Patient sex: F
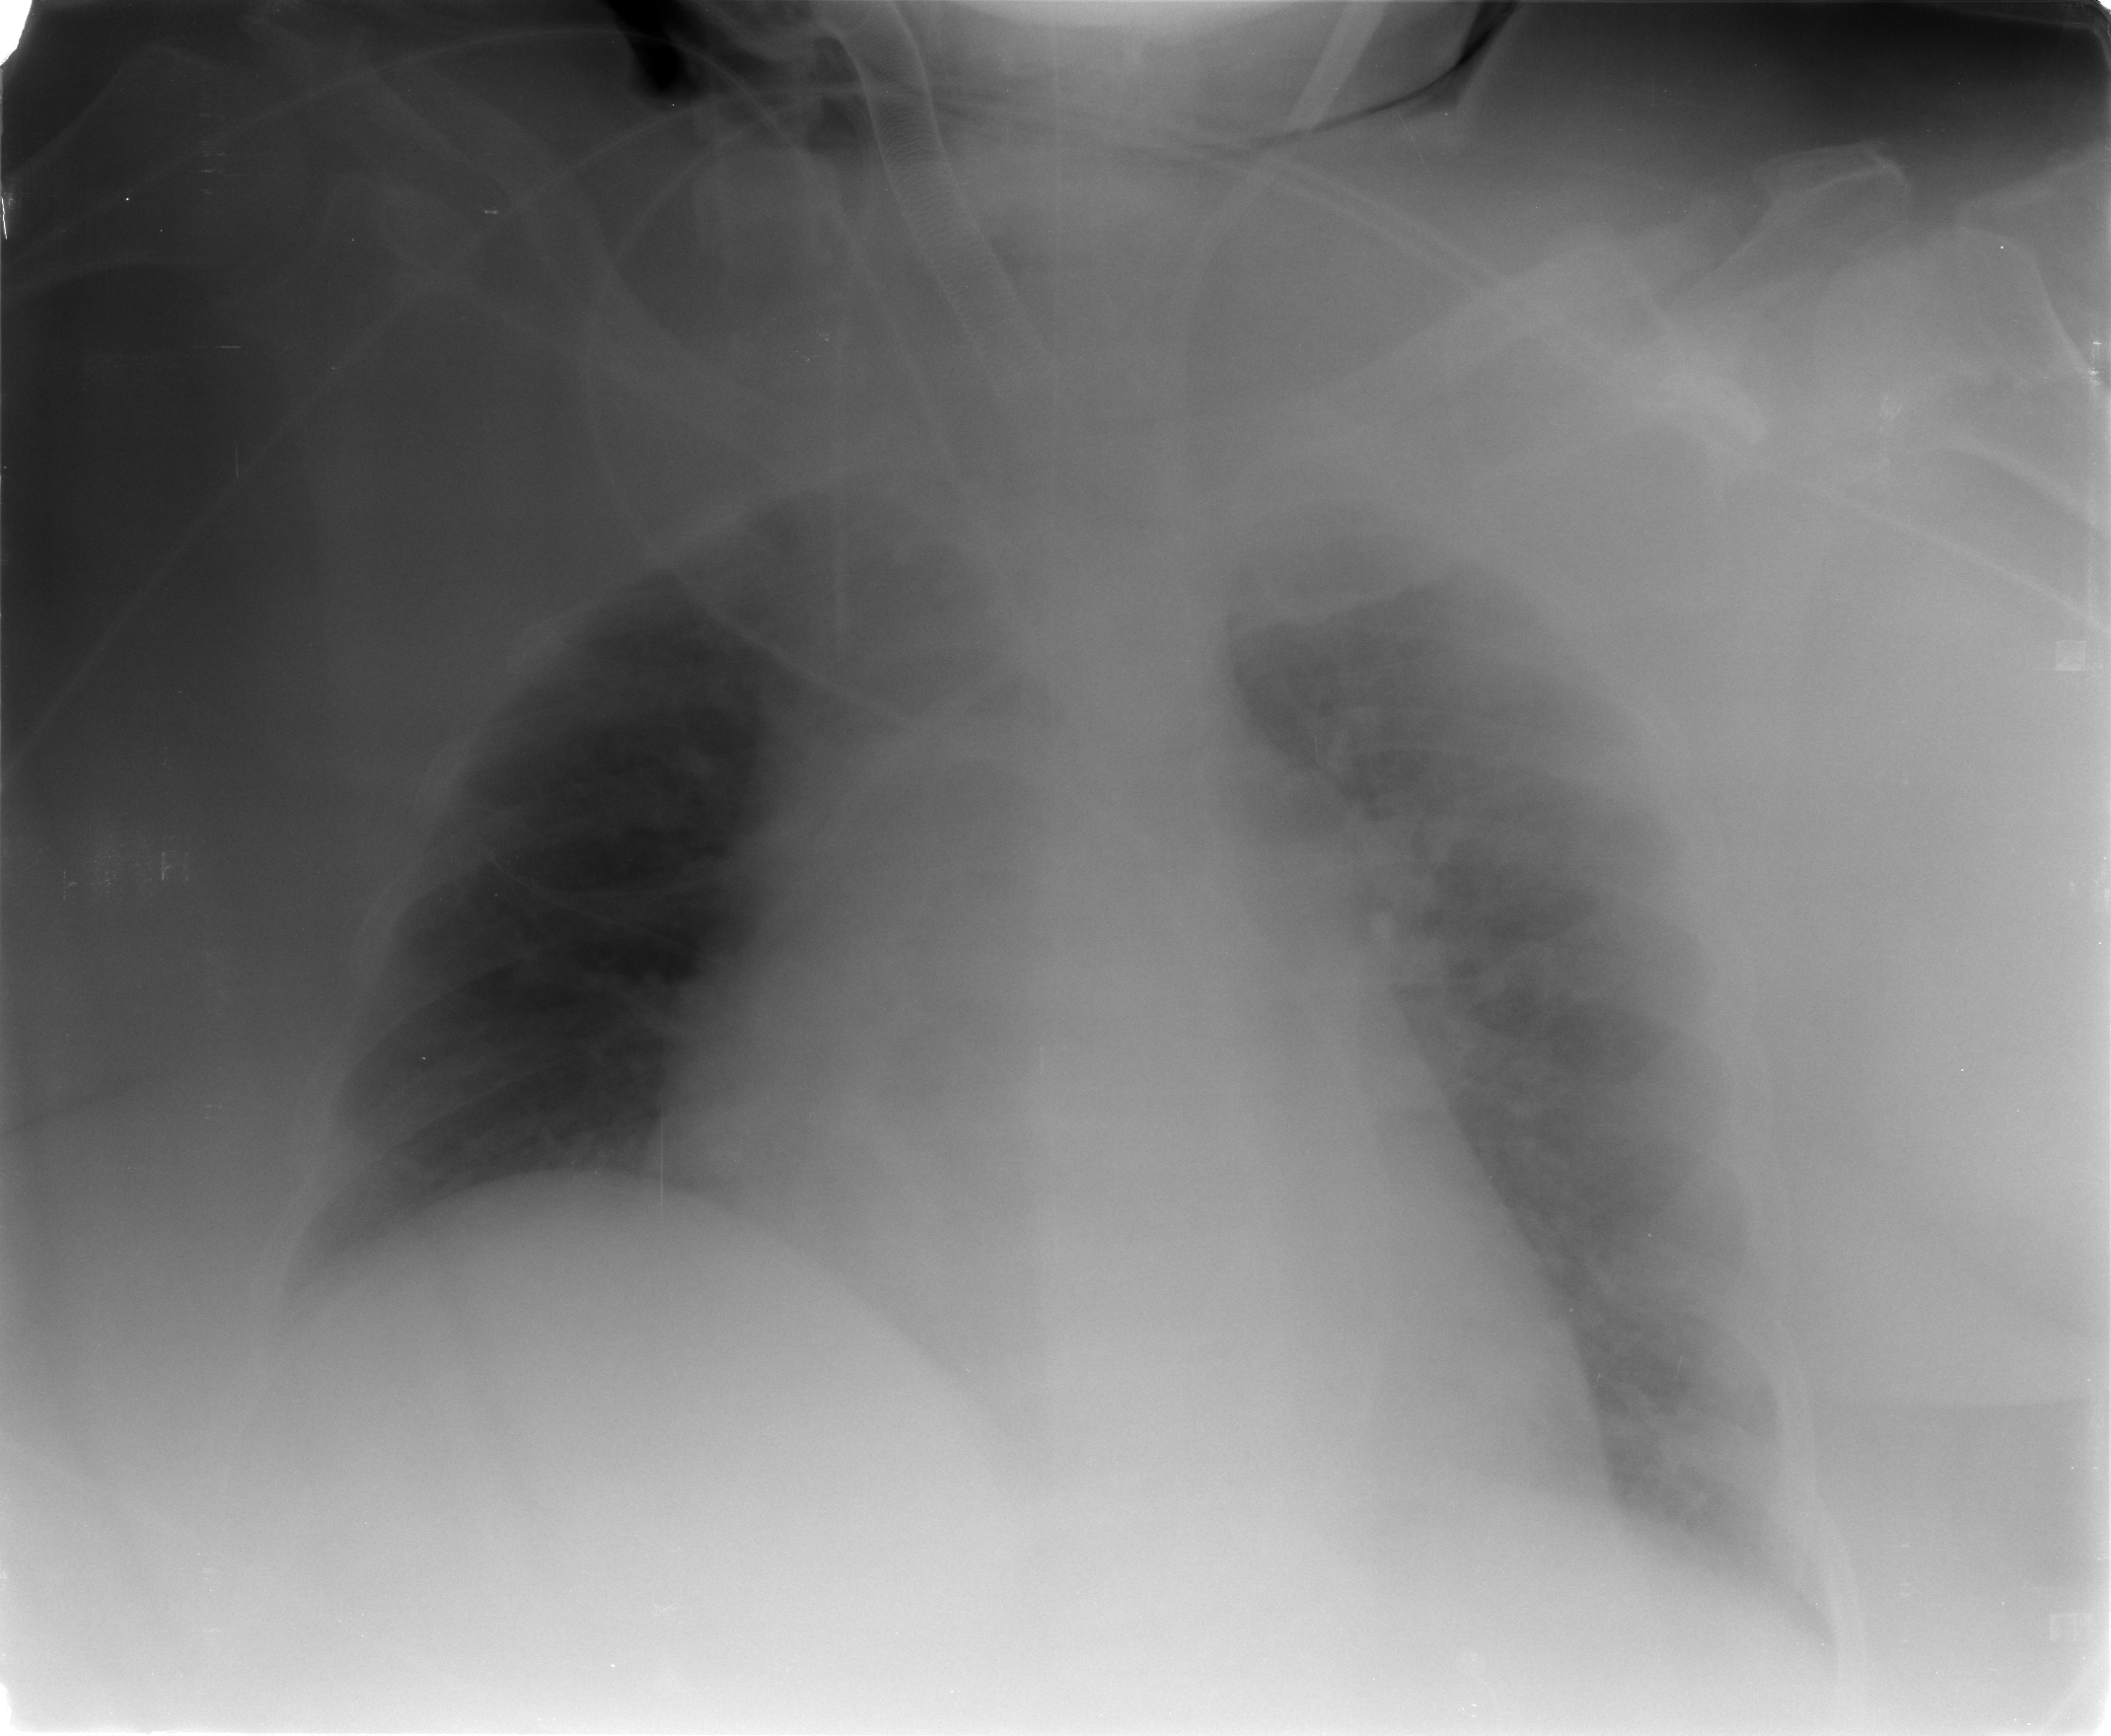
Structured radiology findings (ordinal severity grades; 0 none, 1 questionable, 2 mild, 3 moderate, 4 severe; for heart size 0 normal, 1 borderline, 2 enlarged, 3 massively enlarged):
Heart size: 2
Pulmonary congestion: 2
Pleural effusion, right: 1
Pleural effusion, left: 1
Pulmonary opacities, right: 0
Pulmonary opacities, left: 3
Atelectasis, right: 2
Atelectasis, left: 2